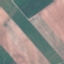
Label: AnnualCrop